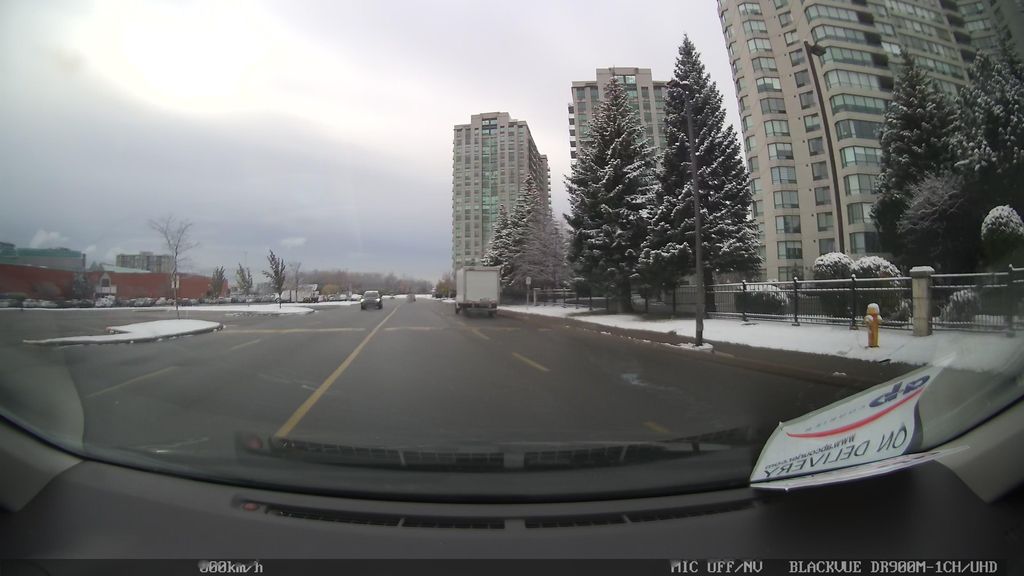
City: toronto